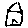
Label: house